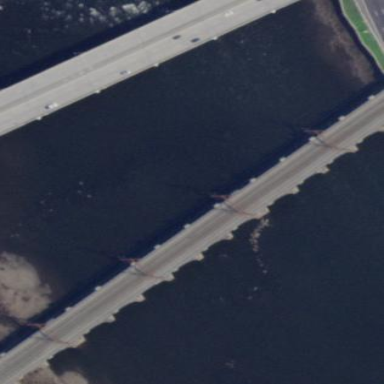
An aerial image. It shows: Man-made bridge.